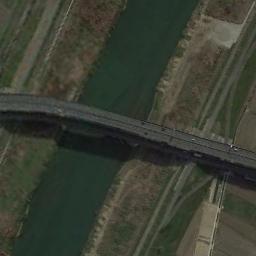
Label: bridge